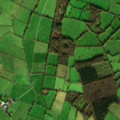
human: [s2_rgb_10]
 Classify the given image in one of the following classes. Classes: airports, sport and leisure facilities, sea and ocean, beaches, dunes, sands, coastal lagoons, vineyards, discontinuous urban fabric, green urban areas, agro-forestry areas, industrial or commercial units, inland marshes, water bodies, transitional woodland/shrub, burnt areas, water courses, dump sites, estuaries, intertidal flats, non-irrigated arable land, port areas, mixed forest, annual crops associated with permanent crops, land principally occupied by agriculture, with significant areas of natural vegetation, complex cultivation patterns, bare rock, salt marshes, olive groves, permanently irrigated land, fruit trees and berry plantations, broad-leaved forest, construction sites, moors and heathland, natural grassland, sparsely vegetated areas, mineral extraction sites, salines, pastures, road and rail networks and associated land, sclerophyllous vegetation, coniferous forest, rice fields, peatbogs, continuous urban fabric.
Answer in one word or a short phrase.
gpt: pastures